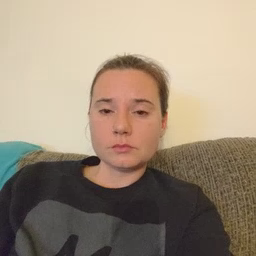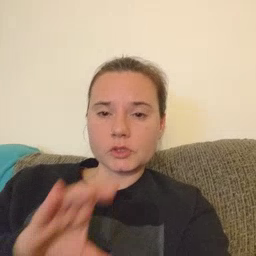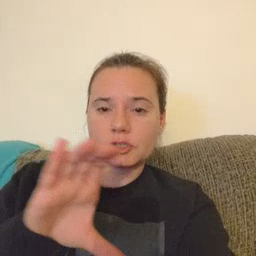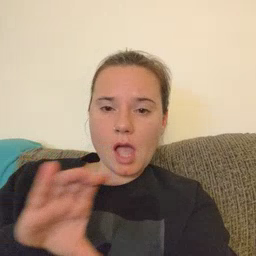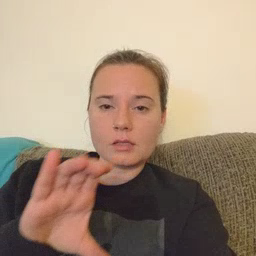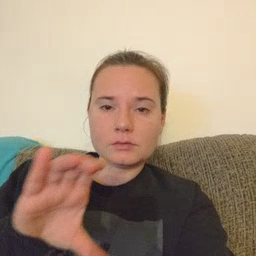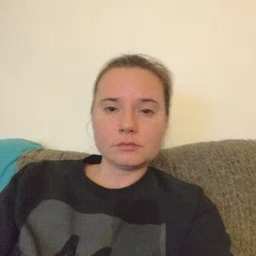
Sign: chocolate